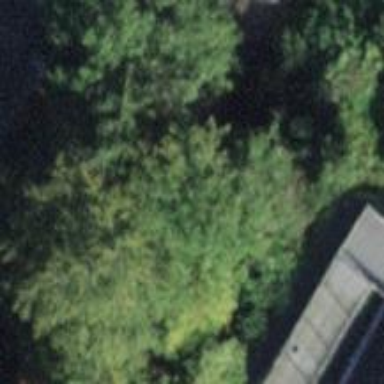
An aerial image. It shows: Paved footway.